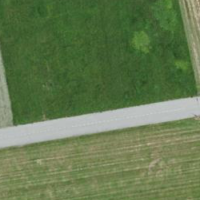
EUNIS habitat code: 57
Species observed at this site:
Potentilla recta